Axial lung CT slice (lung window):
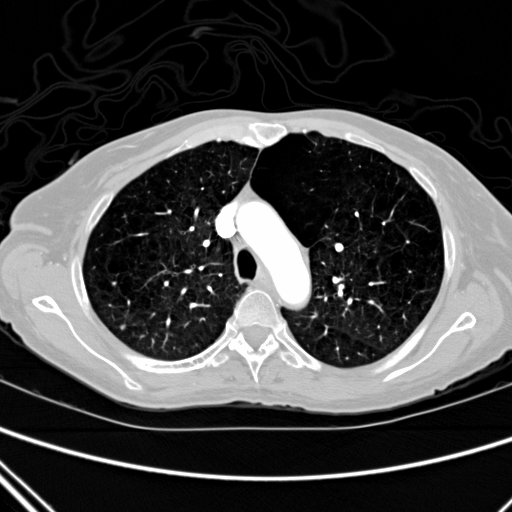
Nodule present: yes
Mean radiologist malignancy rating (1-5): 2